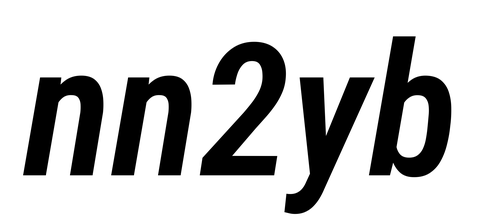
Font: Roboto-Italic_Condensed_SemiBold_Italic